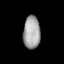
Tissue: lung
Cell type: Epithelial cells
Senescence score: 0.2393
Nuclear area (px): 541
Mean DAPI intensity: 163.407